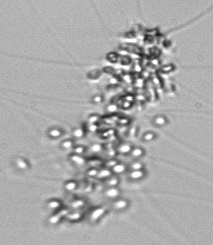
Label: Chaetoceros_didymus_TAG_external_flagellate